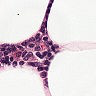
Metastatic tissue present: no